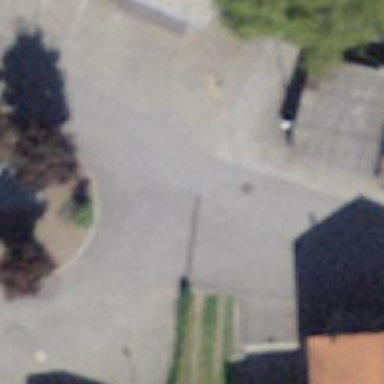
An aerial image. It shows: Residential road with asphalt surface.